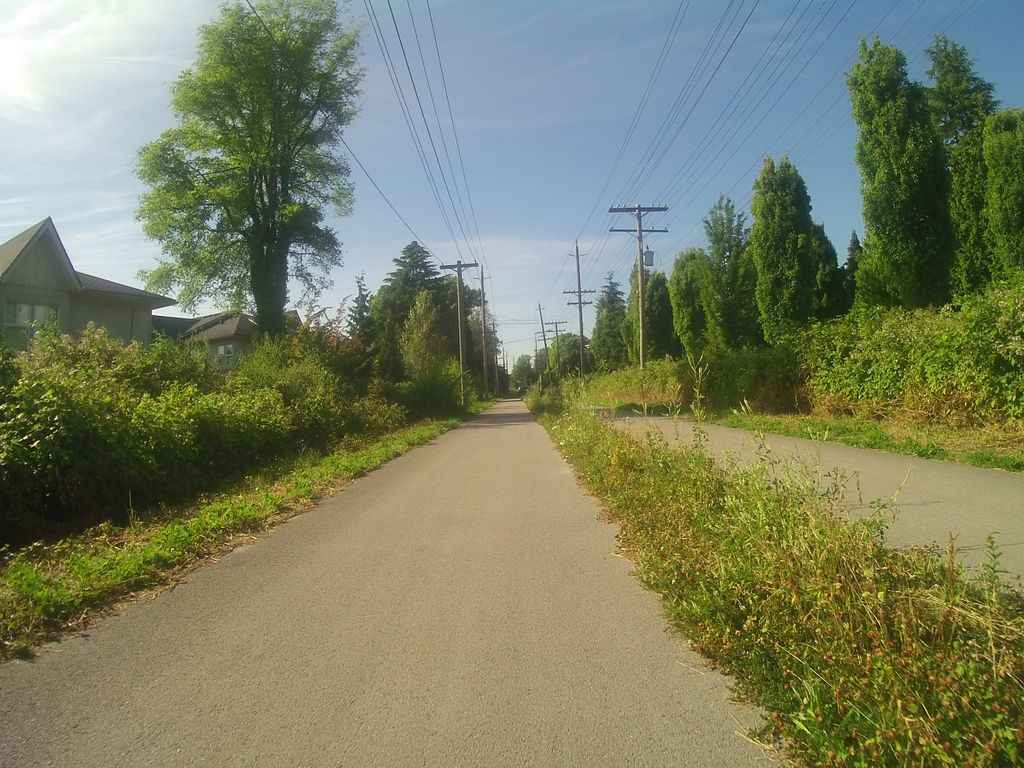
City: vancouver